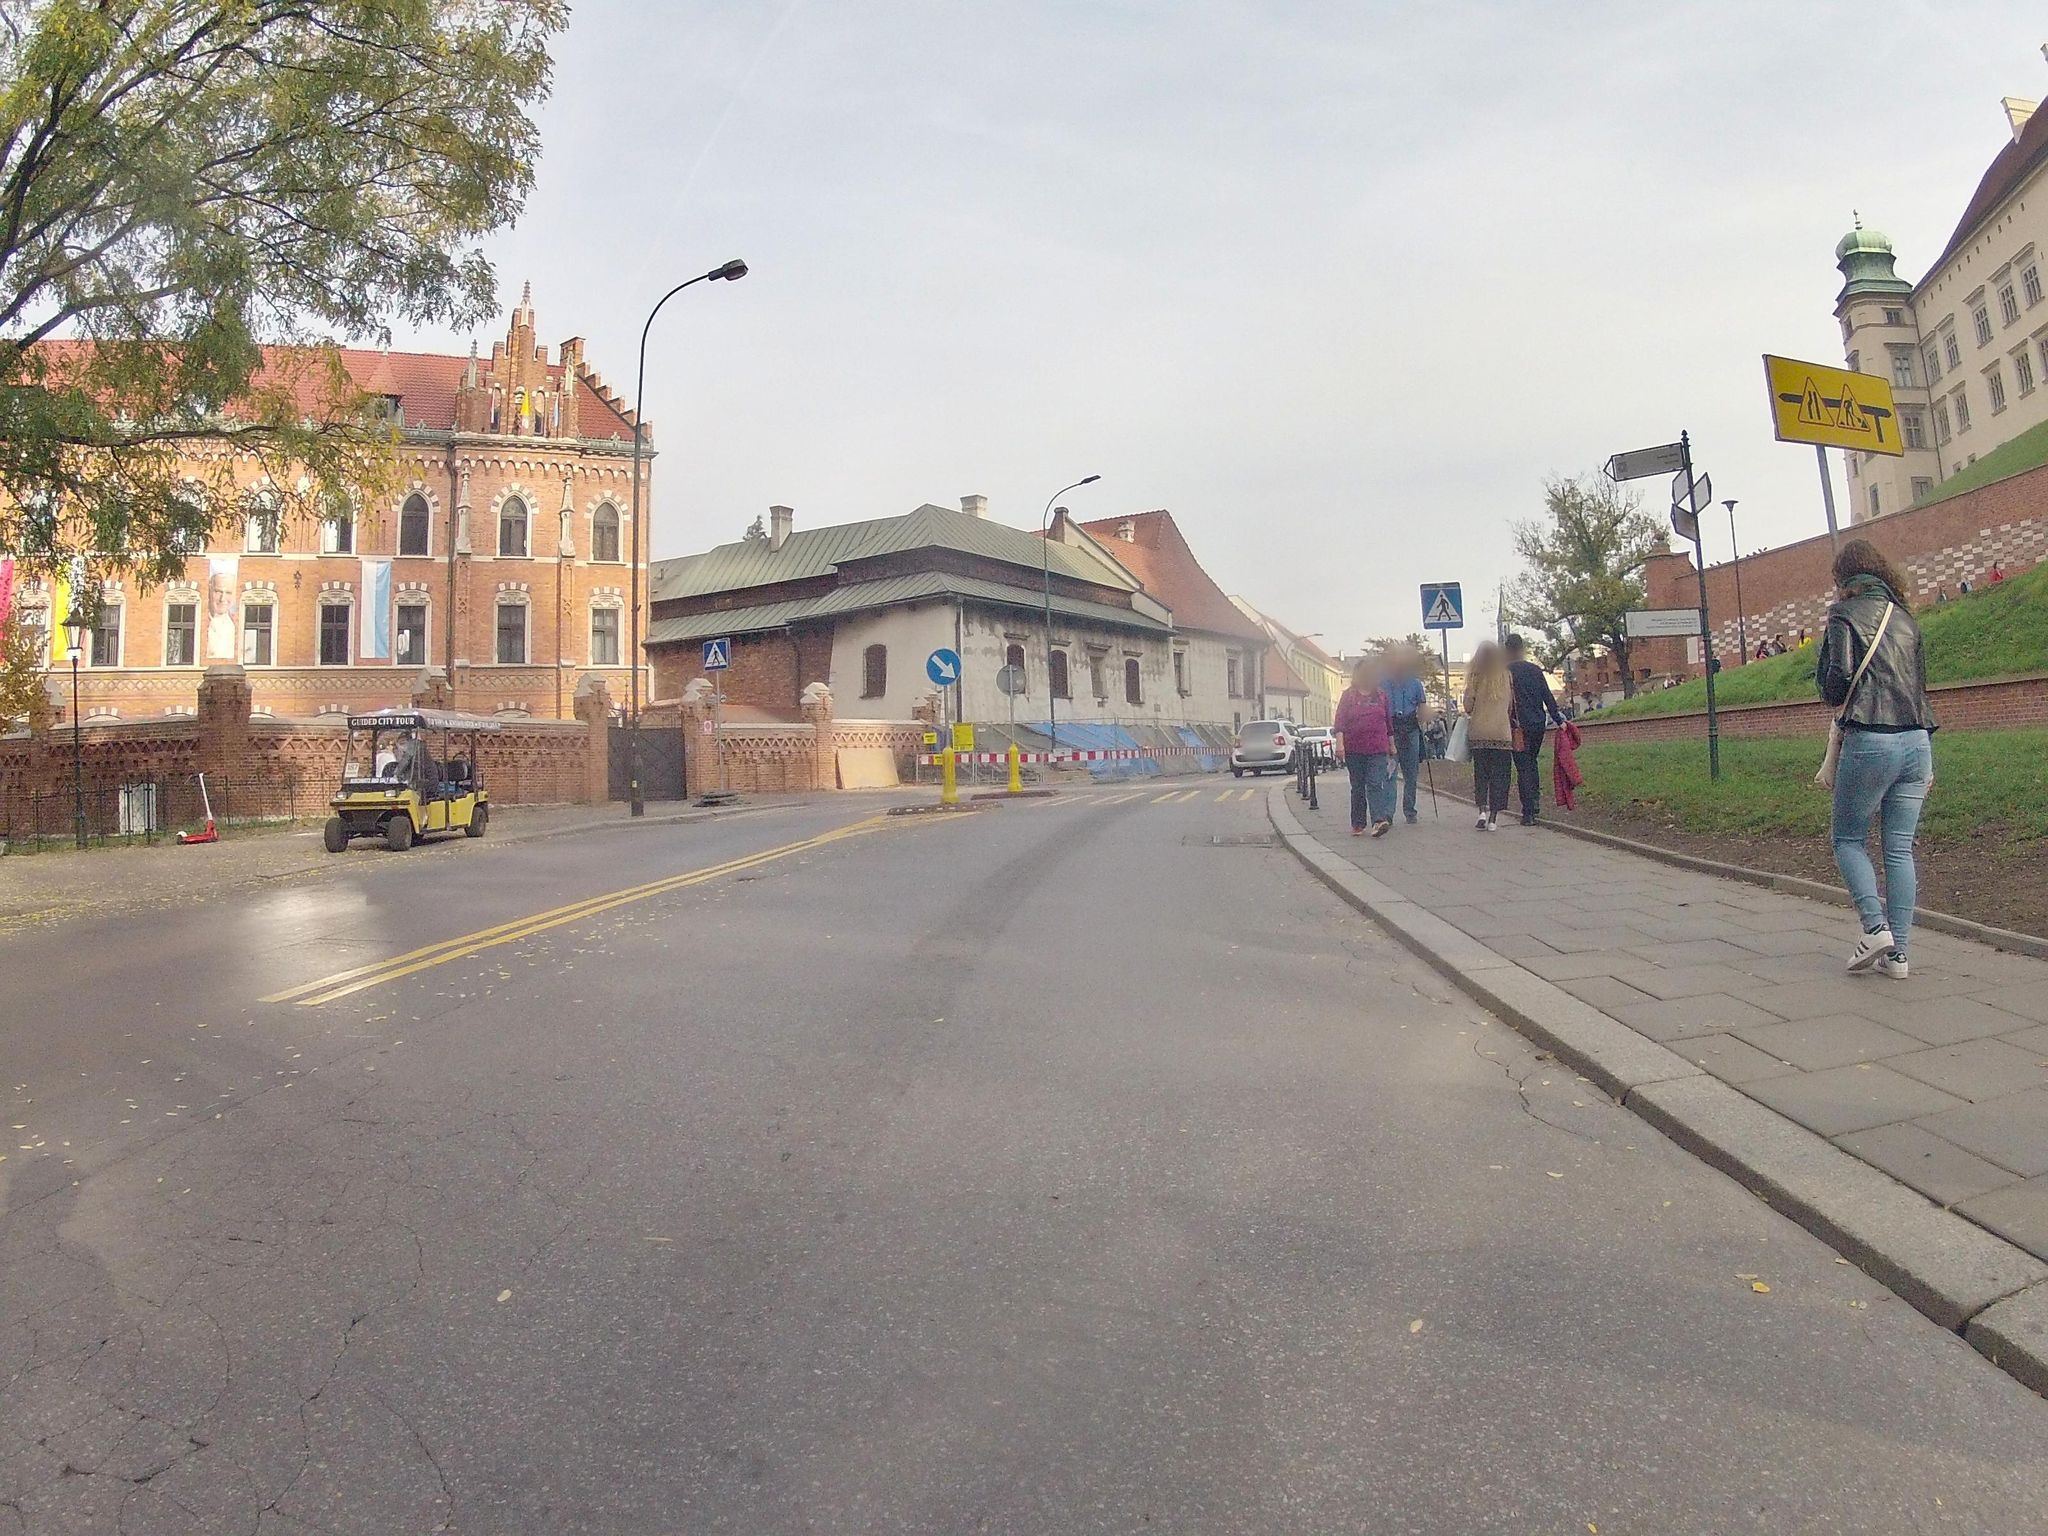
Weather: clear
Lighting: day
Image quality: good
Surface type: cycling surface
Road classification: living_street
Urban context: urban centre
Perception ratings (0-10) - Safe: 3.95, Lively: 7.67, Beautiful: 7.05, Boring: 5.23, Depressing: 3.92, Wealthy: 4.48